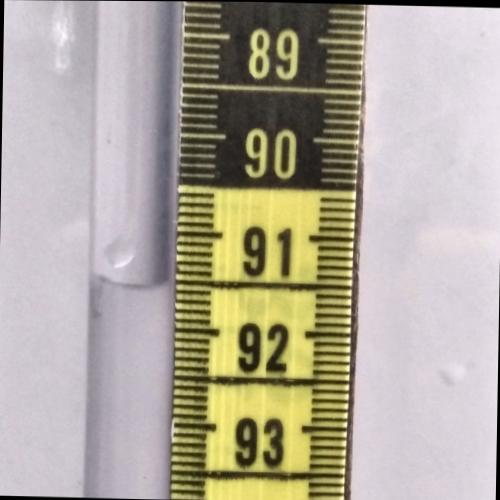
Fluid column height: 91.5 cm